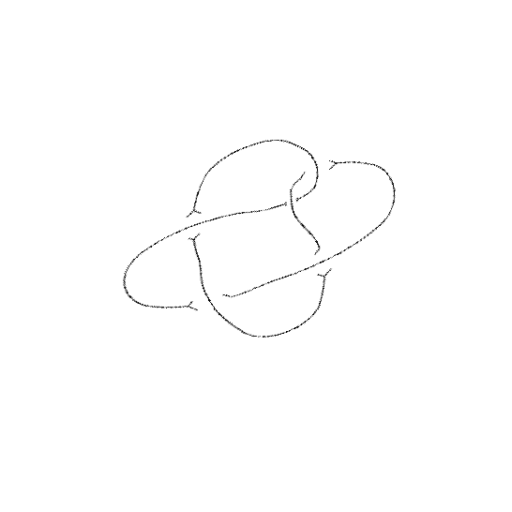
Crossing number: 5